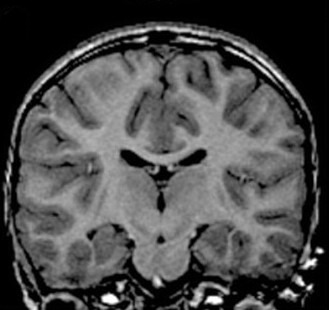
Label: notumor